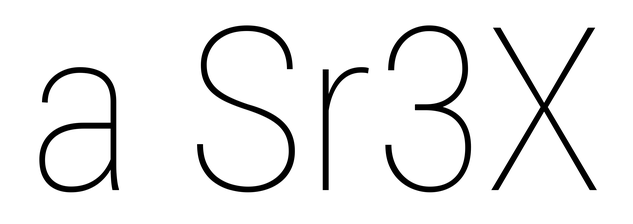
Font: Roboto_Condensed_Thin